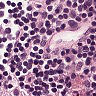
Metastatic tissue present: no